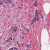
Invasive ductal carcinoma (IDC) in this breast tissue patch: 1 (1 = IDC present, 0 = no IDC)